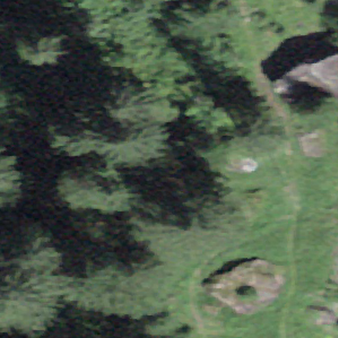
Label: bouldering_area